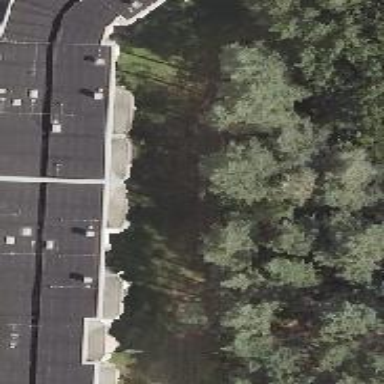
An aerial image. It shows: Apartment building with flat roof.